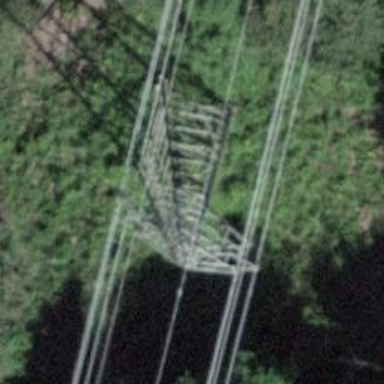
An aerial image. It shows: Lattice structure tower used for power transmission.